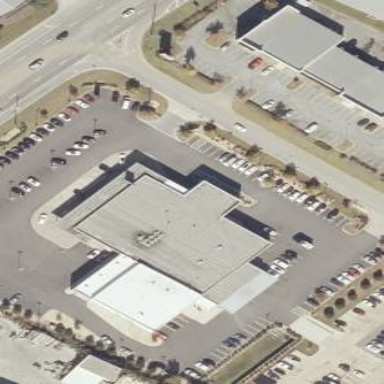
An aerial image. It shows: Building that houses car shop.